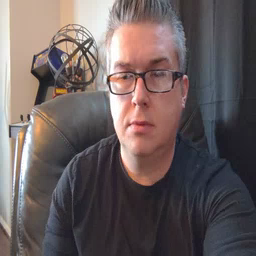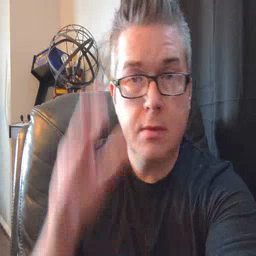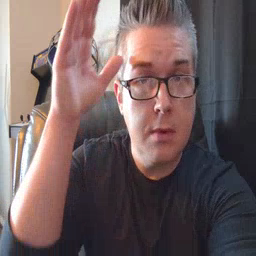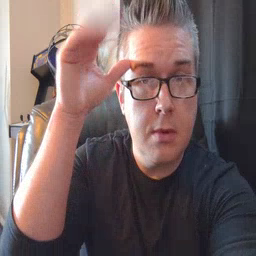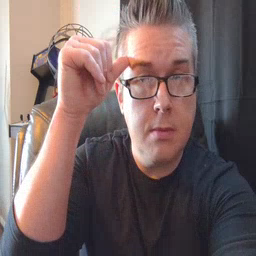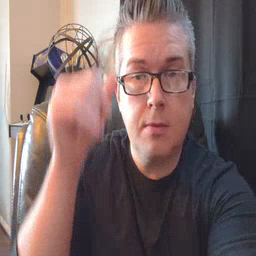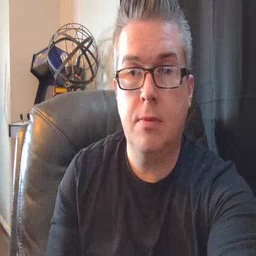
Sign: donkey